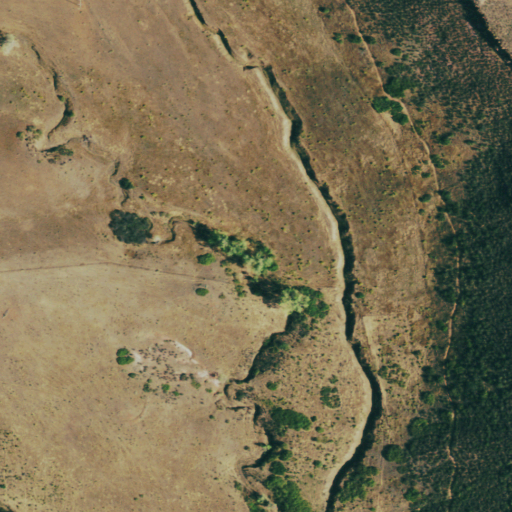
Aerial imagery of valley in Colorado named Graveyard Gulch containing grassland, shrub, and woody wetlands